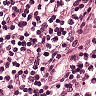
Metastatic tissue present: no